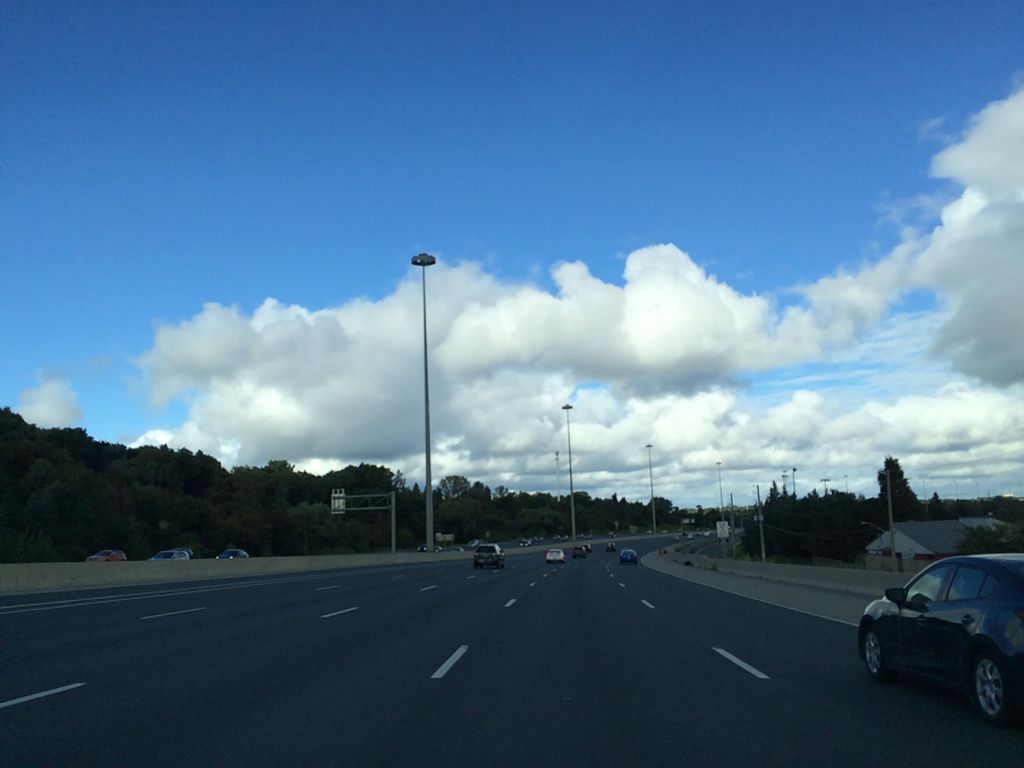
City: kitchener-waterloo